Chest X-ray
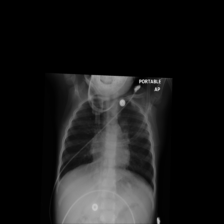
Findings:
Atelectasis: negative
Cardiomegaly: negative
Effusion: negative
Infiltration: negative
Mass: negative
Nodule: negative
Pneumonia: negative
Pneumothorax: negative
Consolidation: negative
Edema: negative
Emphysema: negative
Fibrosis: negative
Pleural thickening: negative
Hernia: negative